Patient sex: M
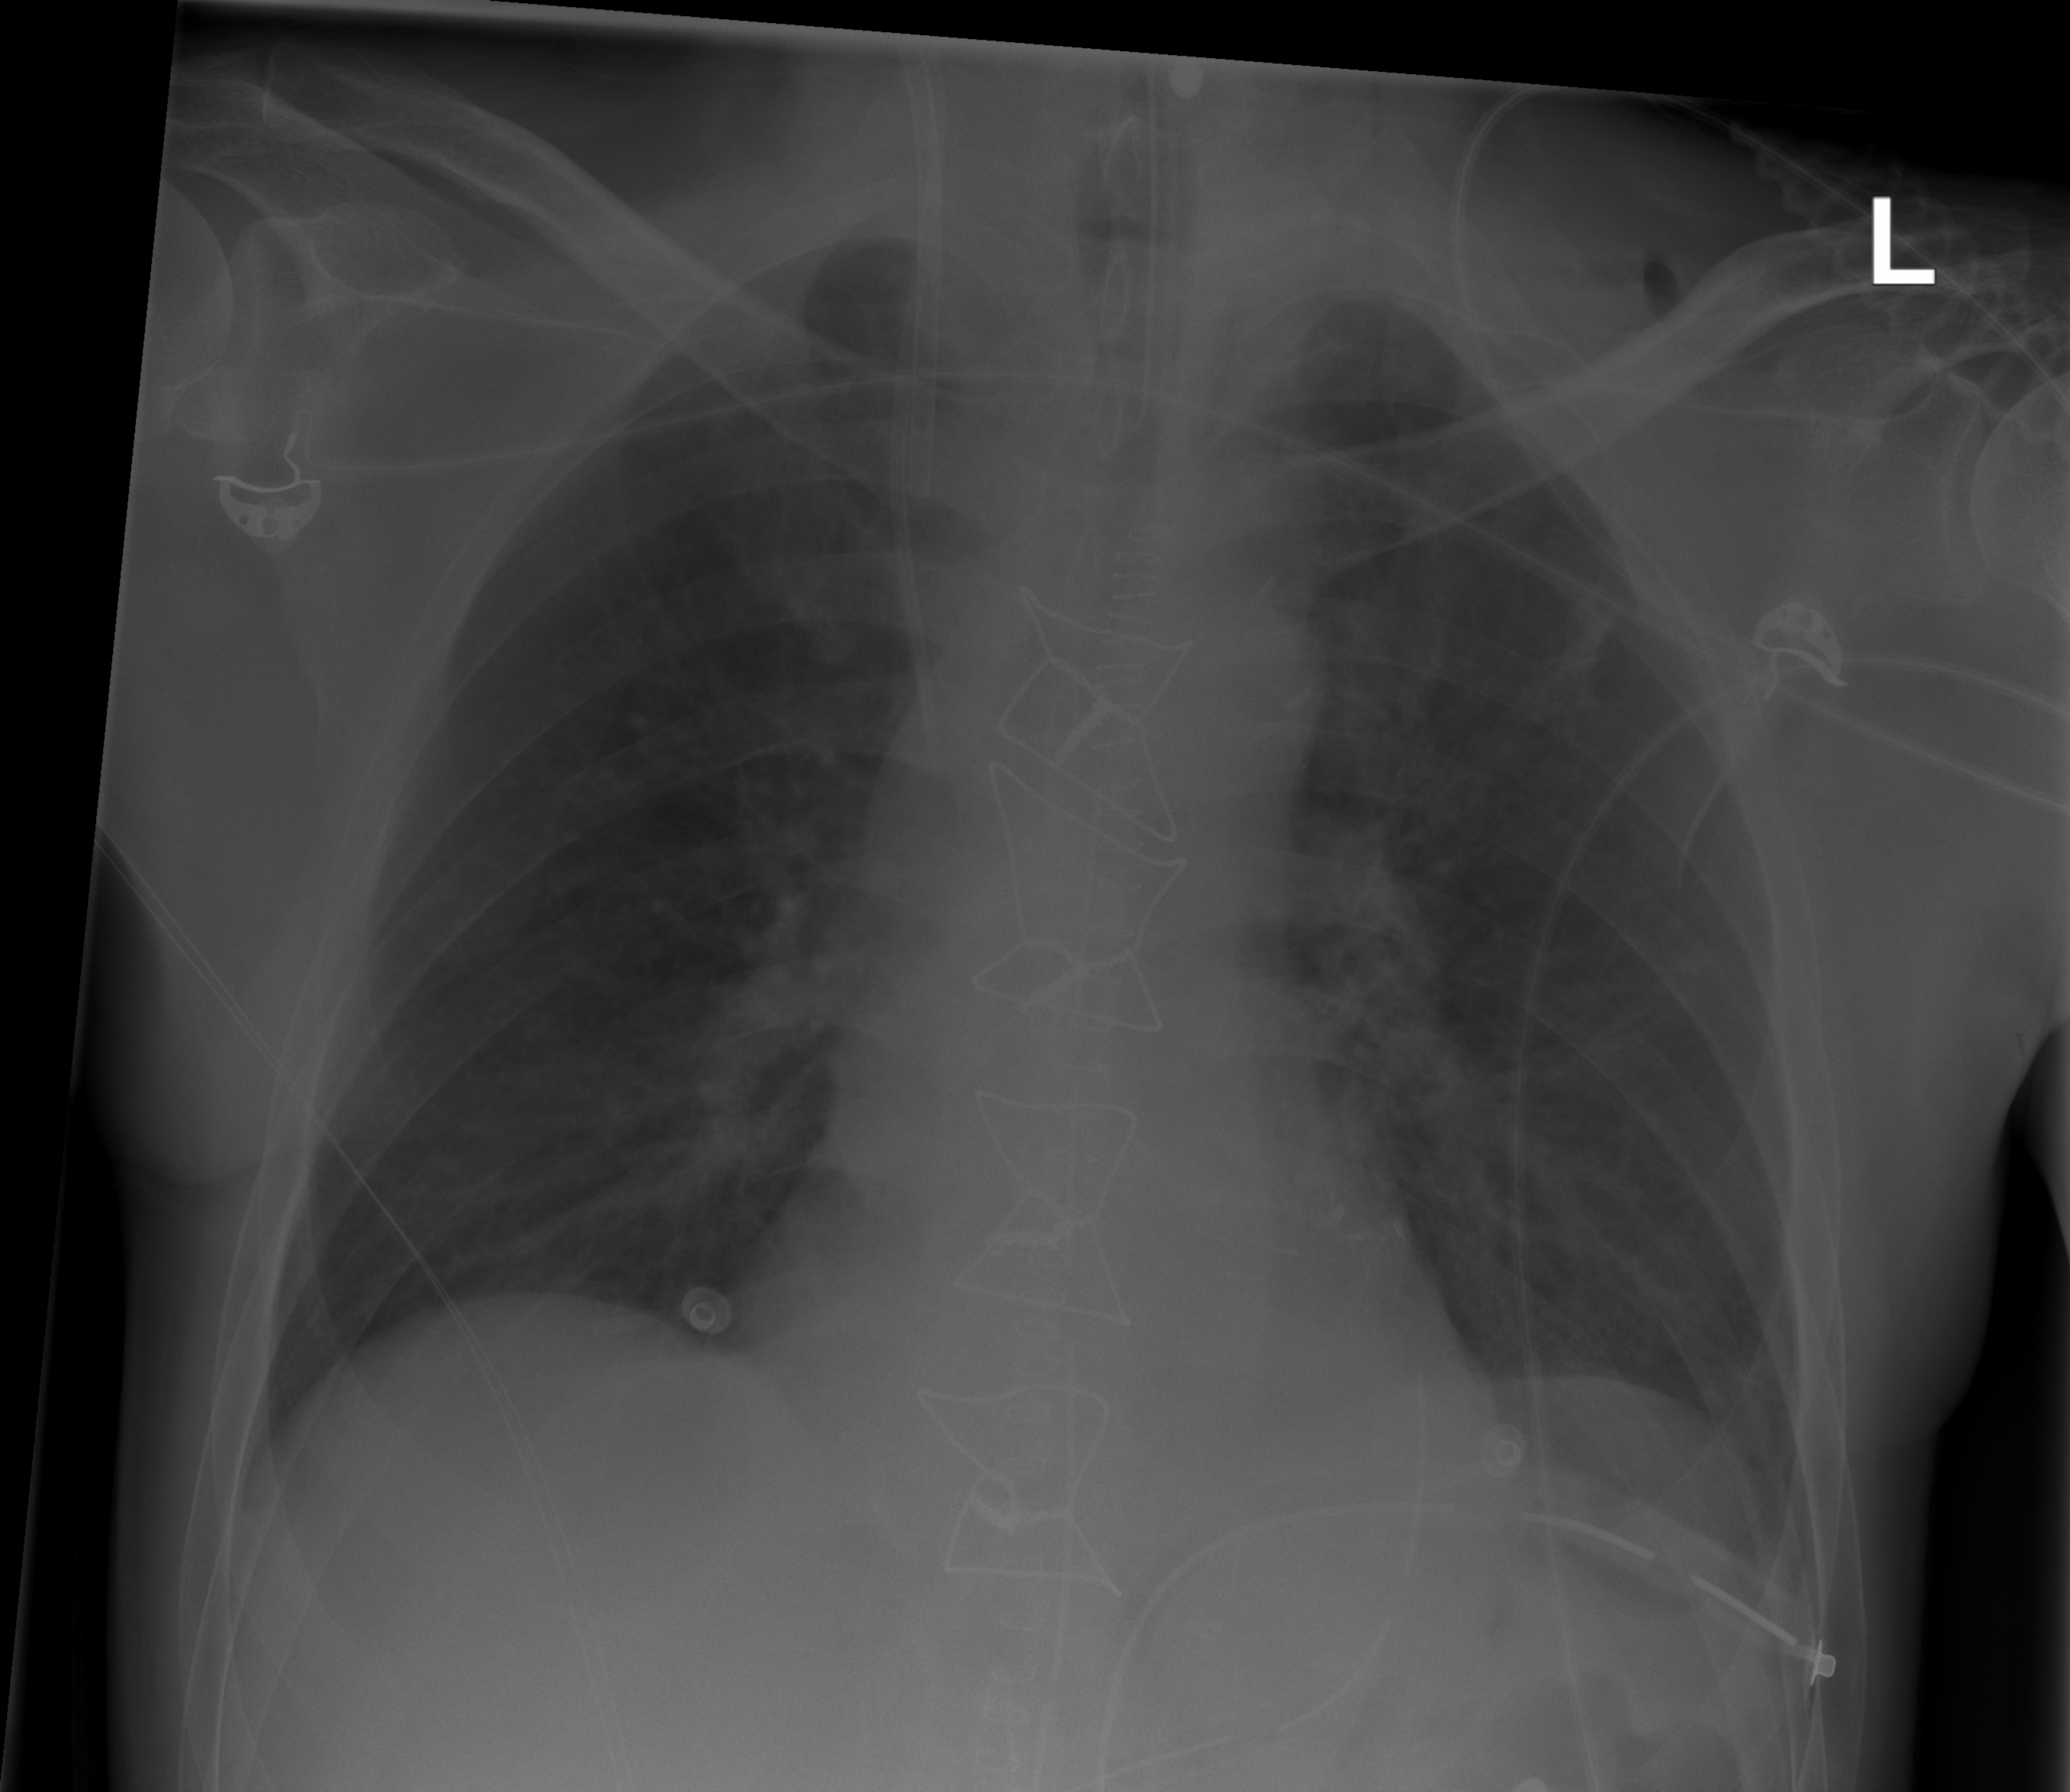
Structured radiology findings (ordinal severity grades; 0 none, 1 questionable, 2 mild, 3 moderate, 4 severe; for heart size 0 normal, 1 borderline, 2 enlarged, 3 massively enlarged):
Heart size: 0
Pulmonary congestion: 1
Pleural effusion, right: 0
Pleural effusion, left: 0
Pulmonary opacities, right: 0
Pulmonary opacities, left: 0
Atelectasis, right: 0
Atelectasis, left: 1